Question: In my Android app I created a View showing a field of 9x9 (see simplified screenshot):

Each field in the view is represented by an ImageView (showing pictures instead of rectangles). Some ImageViews will be deleted by setting them to 'null' and setting visibility to 'View.GONE' and new ImageViews will be created every time a new element is added to the field. This means I create lots of ImageViews in a short amount of time. The point is, the game runs great on my HTC One, but it's lagging after a while (I think when garbage collection is running) and then it stops lagging and works great again.
This brings me to the idea of using 'Pool''s to manage my objects, e.g. by recycling "deleted ImageViews" and reuse them by setting the position and changing the image source. I'm developing for plain Android, but I think about using the LibGDX framework.
Would you have any suggestions on how to implement Pool's in plain Java/Android? I found <URL> post interesting, thought I could go with the Apache Commons ObjectPool. Is there a better way on Android or LibGDX?
The ImageView's are not at the same position each round. I move them around using the Tween Engine. However, the number of the image views is kind of constant. Means at some point of the game I do have 81 ImageView's (9*9) plus a few ImageView's for animating special events (maybe +10).
I would appreciate any advices/recommendations.
Best regards,
Jimmy
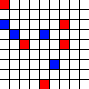
Answer: According to Jimmy's suggestion, I am posting my comment as the answer
I suggest to make use of some kind of collection e.g 'List< ImageView >',
- every image view that is no more neccesary should go there- if some new ImageView is neccessary then you should first check if your list doesn't contain one, and update its background and position.- -
I think it is one of the simplest Cache mechanism, but it works properly in e.g ListView (reuse of row Views)